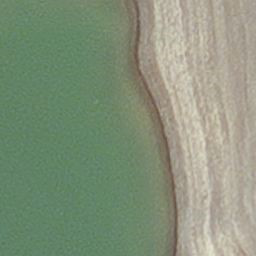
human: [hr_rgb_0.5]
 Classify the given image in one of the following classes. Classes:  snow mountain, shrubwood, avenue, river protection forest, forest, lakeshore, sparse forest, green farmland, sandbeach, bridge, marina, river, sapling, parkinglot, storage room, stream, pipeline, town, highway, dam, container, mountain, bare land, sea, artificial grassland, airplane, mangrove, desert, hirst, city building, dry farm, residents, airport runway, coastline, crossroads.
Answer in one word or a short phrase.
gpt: hirst